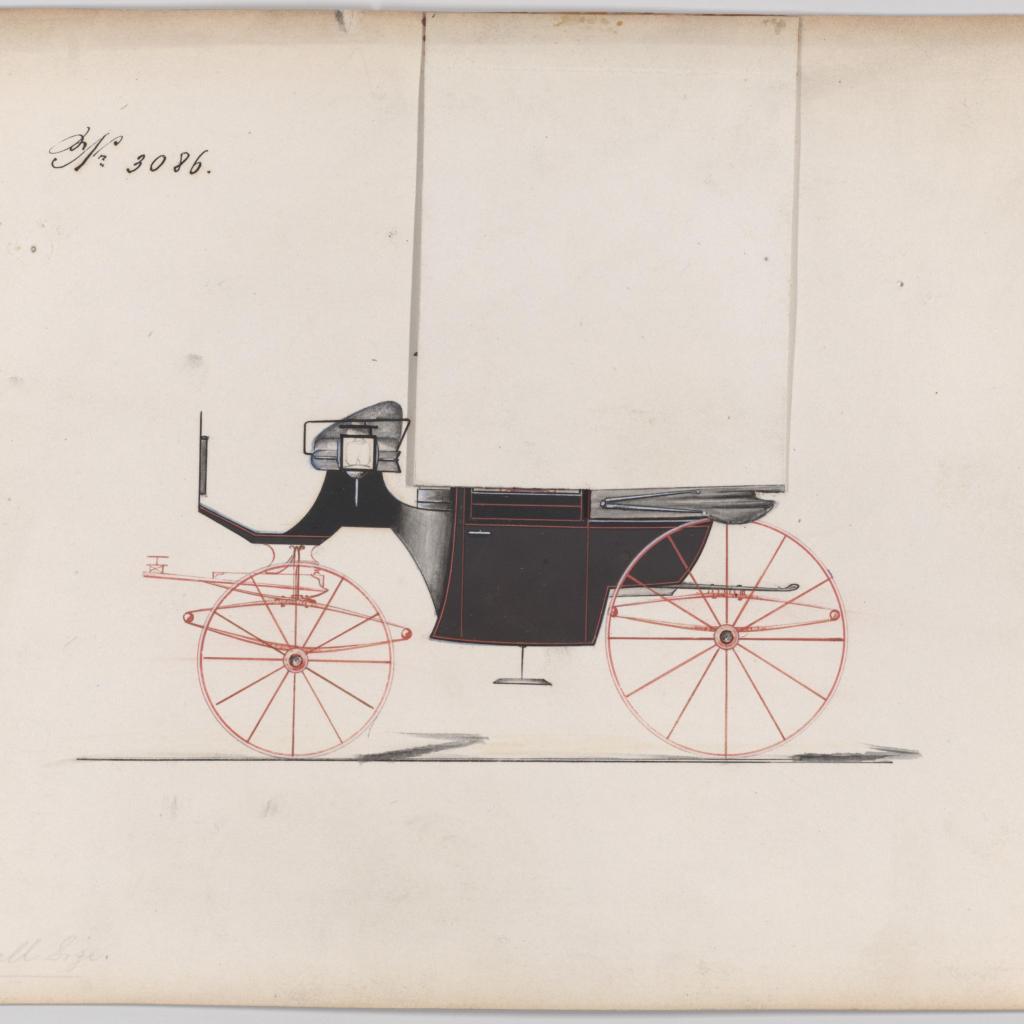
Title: Design for Landaulet, no. 3086
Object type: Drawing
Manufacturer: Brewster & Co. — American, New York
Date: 1875
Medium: Pen and black ink, watercolor and gouache
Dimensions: Sheet: 7 3/16 x 9 7/8 in. (18.3 x 25.1 cm)
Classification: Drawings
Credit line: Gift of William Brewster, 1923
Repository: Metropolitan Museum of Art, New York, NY